Question: I have a 'UICollectionView' which stretches across my 'UIViewController'. I'm populating this with a horizontal line of 'UICollectionViewCells'. Here's my view:

When a user taps on a contact, I scroll it to the centre of the view and display information below.
My problem is with the first and last cells - if I attempt to scroll these to the centre, they won't, because there is nothing on the left of the first cell, or right of the last cell. Is there something I can set (like an offset, or inset, or edge or something) which will allow this first and last cell to scroll straight to the middle of the 'UICollectionView'?
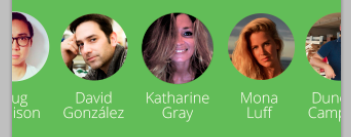
Answer: In the Interface Builder, you can set the inset parameters for a 'UICollectionView' here: